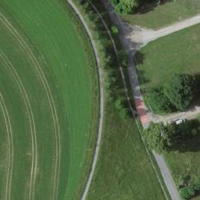
EUNIS habitat code: 53
Species observed at this site:
Lotus corniculatus
Rubus caesius
Corylus avellana